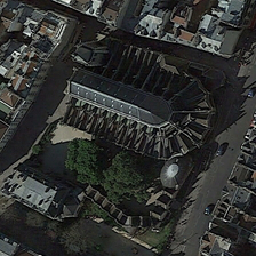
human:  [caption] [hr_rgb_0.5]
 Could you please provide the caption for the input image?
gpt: The white church is in the middle of the square.

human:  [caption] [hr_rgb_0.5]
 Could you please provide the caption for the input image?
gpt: The white church is in the center of the square.

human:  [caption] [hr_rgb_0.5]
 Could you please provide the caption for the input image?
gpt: The white church is located in the center of the square.

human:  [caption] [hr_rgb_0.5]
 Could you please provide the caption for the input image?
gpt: The white church is at the center of the square.

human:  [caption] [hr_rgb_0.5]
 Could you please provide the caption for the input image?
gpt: The White Church is located in the center of the square.